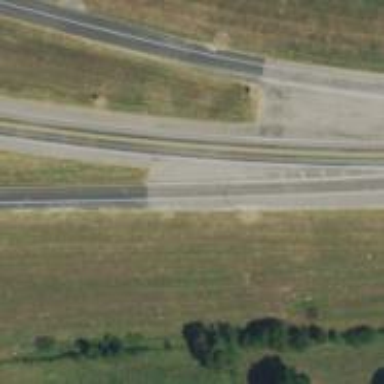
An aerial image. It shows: Trunk link highway.